Question: I would like to add one of the menu icons of the action bar as below.

I need an icon and a bubble on top of that and I need to display a number on that at run time.
Is it possible to do? I have Googled regarding this, but couldn't find exact way to do.
Thanks in advance.
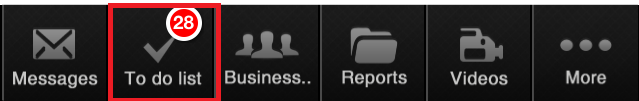
Answer: what you want is call
A simple way to "badge" any given Android view at runtime without having to cater for it in layout.
try this Lib
> <URL>